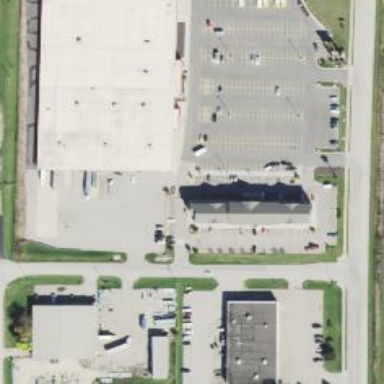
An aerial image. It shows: Customer parking surface area designated in the parking lot.